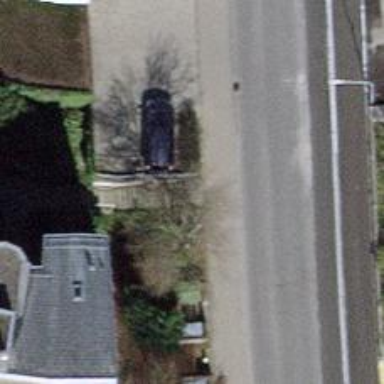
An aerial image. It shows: Set of steps on the road.